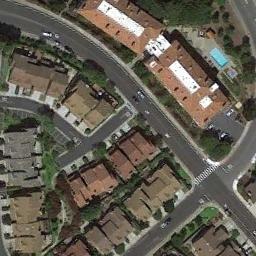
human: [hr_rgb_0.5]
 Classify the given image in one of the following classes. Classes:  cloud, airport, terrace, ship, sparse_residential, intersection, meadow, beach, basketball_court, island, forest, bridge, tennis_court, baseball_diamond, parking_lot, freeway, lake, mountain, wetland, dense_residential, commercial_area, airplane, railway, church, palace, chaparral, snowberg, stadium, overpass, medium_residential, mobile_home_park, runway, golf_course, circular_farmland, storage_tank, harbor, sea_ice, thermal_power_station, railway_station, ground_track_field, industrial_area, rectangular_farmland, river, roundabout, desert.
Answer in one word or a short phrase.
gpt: dense_residential